Question: I have a problem with separator line, it is based on 'NSBox', I use a regular 'NSBox' with its Box Type set to "Custom" and border type set to "Groove".
In the case of not painting the background, it's fine.
But if to draw the background, Can not be a transparent background
How to implement like transparent background effect?
Like this:

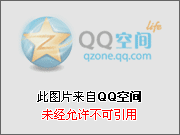
Answer: You can do it by setting color with alpha like this:
'''
[boxOutlet setFillColor:[NSColor colorWithCalibratedRed:0 green:0 blue:0 alpha:0.5]];
'''
It will fill 'NSBox' with black 50% transparency.
is IBOutlet of 'NSBox'.